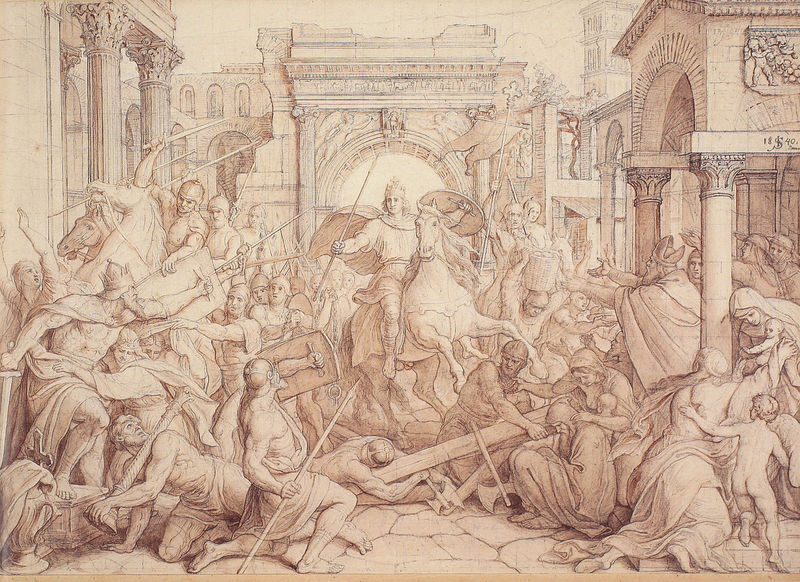
Titel: Eroberung Pavias, Entwurf
Künstler: Julius Schnorr von Carolsfeld
Institution: Privatbesitz
Schlagwörter: kampf, nackt, frauen, stadt, frau, männer, säule, säulen, zeichnung, gebäude, tod, gewänder, kind, krone, renaissance, kinder, pferd, reiter, bogen, krieg, schlacht, bischof, kaiser, könig, lanze, soldaten, tor, schild, antike, bayern, schwert, schwerter, streit, säbel, gemetzel, rom, kapitell, römer, ross, antik, leid, krieger, kaulbach, speer, standarte, triumphbogen, cornelius, invasion, schlach, conelius, einfallen, tonnenwölbung